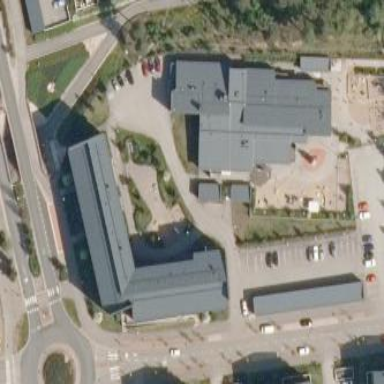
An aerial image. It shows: Kindergarten.